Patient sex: F
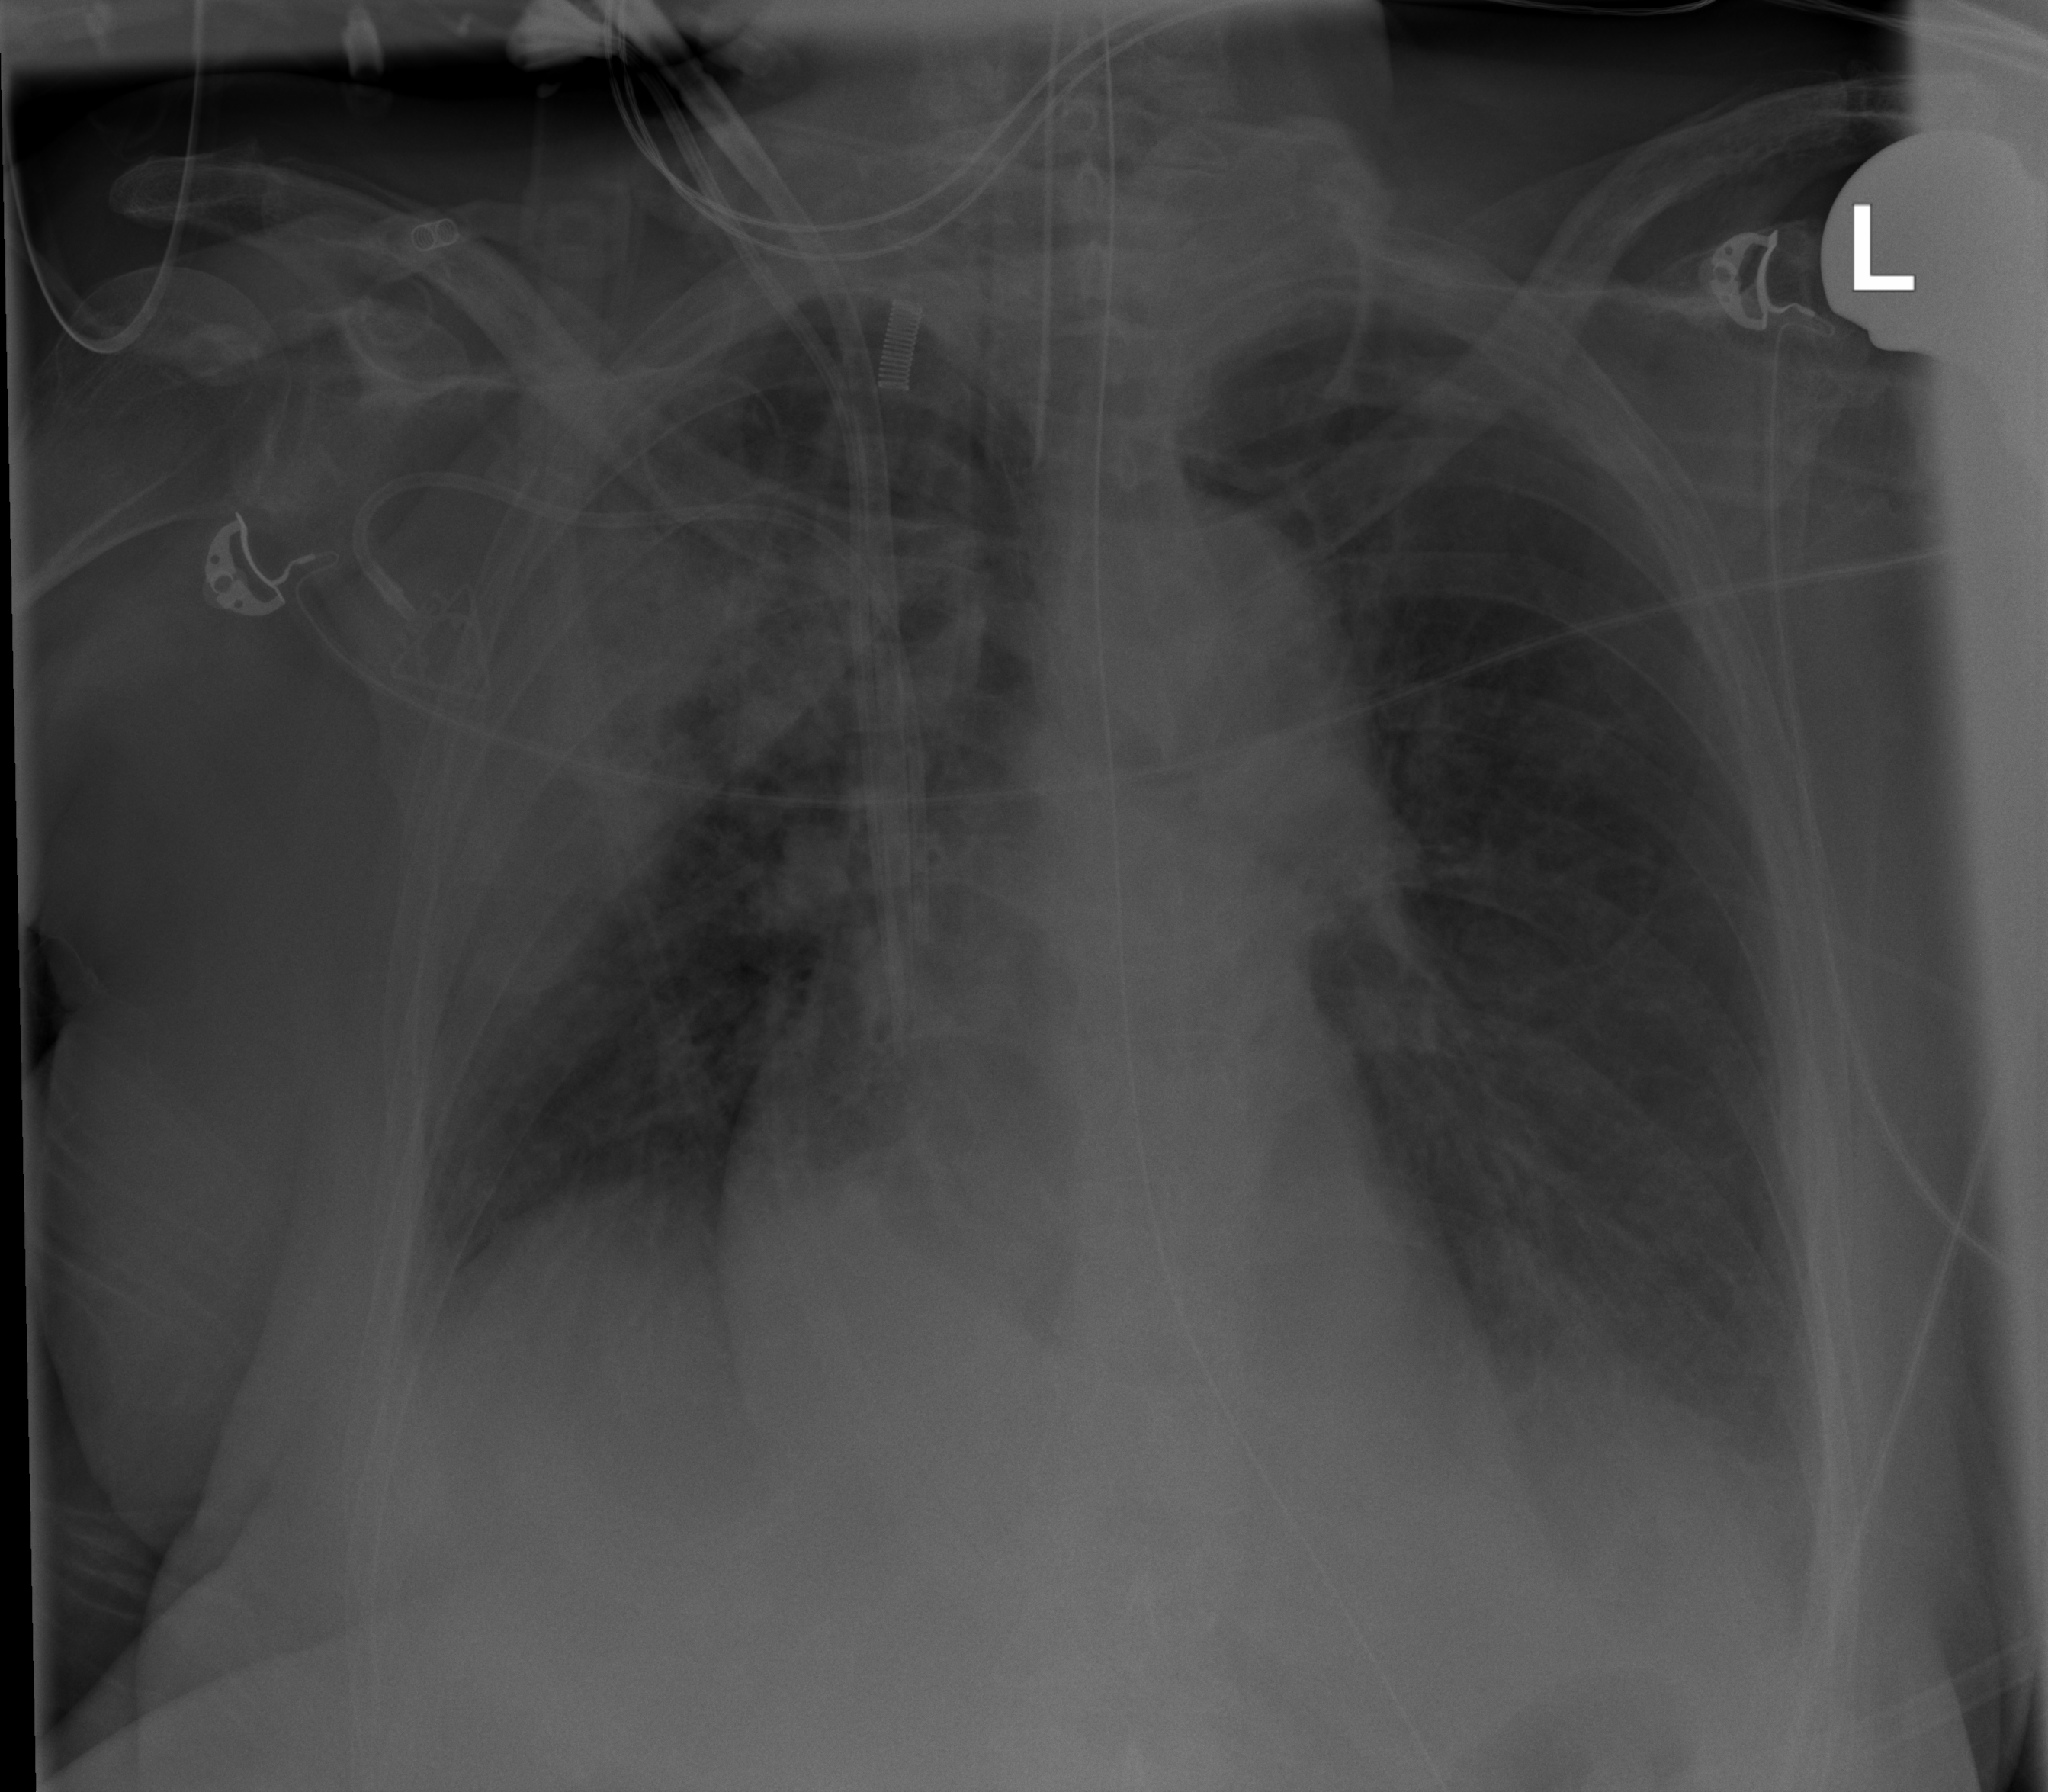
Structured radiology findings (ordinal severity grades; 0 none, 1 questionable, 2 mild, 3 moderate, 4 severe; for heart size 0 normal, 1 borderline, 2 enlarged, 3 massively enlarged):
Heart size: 1
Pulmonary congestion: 0
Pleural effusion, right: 2
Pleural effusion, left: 2
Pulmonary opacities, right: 4
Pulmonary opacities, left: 2
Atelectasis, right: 2
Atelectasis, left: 2